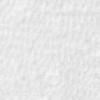
Label: no_change